Question: I am trying to simulate harmonic oscillator by using Verlet Method(Original Verlet) in Fortran.
My research tells that the order of error should be 2 but my calculation showed the order of 1.
I couldn't find my mistake in my source code. What should I do?
Edit:
The algorithm I am using is below:
'''
x(t+Dt) = 2x(t) - x(t-Dt) + Dt2 F(t)/m
v(t) = {x(t+Dt) -x(t-Dt)}/2Dt
'''
Where x(t) represents the position, v(t) represents velocity and F(t) represents Force. I recognize this is the Original Verlet described <URL>
According to <URL>.

'''
program newton_verlet
implicit none
real*16, parameter :: DT = 3.0
real*16, parameter :: T0 = 0.0
real*16, parameter :: TEND = 2.0
integer, parameter :: NT = int(TEND/DT + 0.5)
real*16, parameter :: M = 1.0
real*16, parameter :: X0 = 1.0
real*16, parameter :: V0 = 0.0
real*16 x,v,t,xold,xnew,vnew,ek,ep,et,f,h
integer it,n
do n=0,20
h = DT/2**n
x = X0
v = V0
ek = 0.5*M*v*v
ep = x*x/2
et = ek + ep
xold = x - v*h
do it = 1,2**n
! f = -x
f = -x
xnew = 2.0*x - xold + f*h*h/M
v = (xnew-xold)/(2.0*h)
ek = 0.5*M*v*v
ep = 0.5*xnew*xnew
et = ek + ep
xold = x
x = xnew
end do
write(*,*) h,abs(x-cos(DT))+abs(v+sin(DT))
end do
end program
'''
Above program calculates the error of calculation for the time step h.
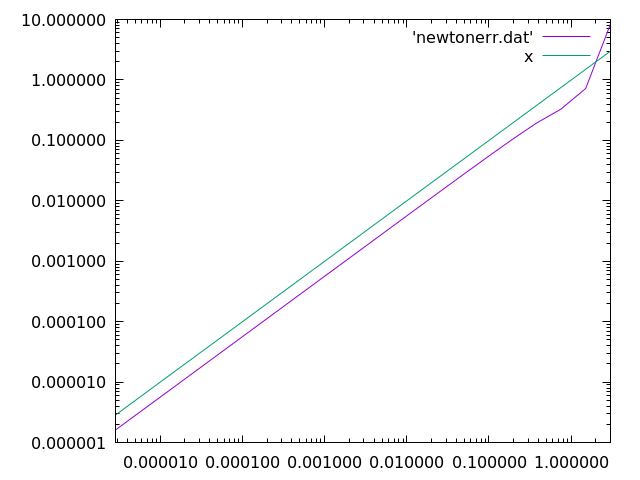
Answer: According to the <URL> to get the global error of order 2. Indeed, if we modify 'xold' as
'''
program newton_verlet
implicit none
real*16, parameter :: DT = 3.0
real*16, parameter :: M = 1.0
real*16, parameter :: X0 = 1.0
real*16, parameter :: V0 = 0.0
real*16 x,v,xold,xnew,f,h
integer it,n
do n = 0, 20
h = DT / 2**n
x = X0
v = V0
f = -x
! xold = x - v * h !! original
xold = x - v * h + f * h**2 / (2 * M) !! modified
do it = 1, 2**n
f = -x
xnew = 2 * x - xold + f * h * h / M
xold = x
x = xnew
end do
write(*,*) log10( h ), log10( abs(x - cos(DT)) )
end do
end program
'''
the global error becomes of order 2 (please see the log-log plot below).
<URL>